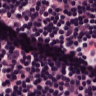
Metastatic tissue present: no